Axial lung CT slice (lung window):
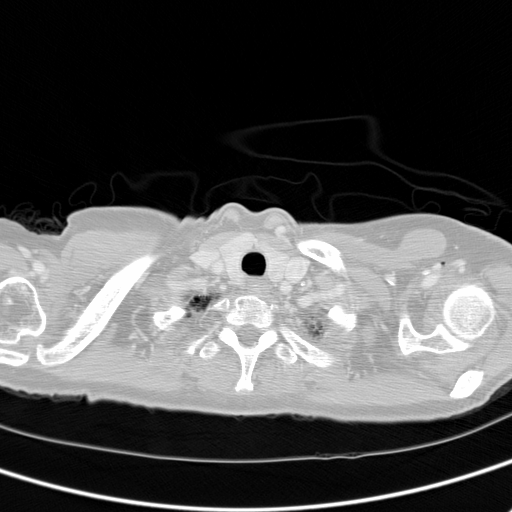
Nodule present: no